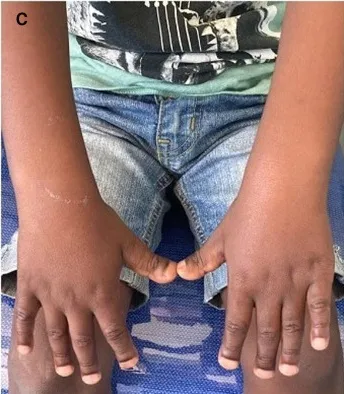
(C) Marked brachydactyly with broad distal phalanges.
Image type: medical_photograph (skin_photograph)